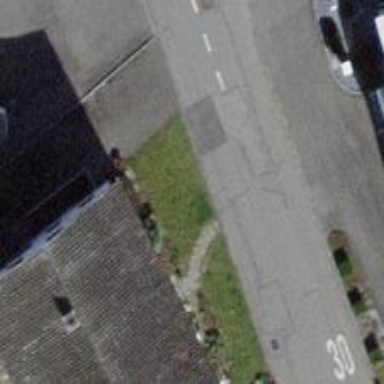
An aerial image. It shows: Building with tiled roof.